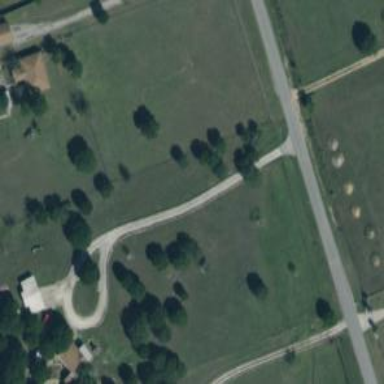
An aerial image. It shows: Driveway leading to service road.